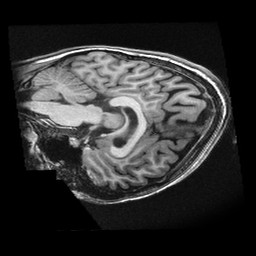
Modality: T1w
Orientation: sagittal
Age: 23
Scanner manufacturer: ge
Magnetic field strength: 3 T
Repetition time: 0.008388 s
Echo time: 0.003112 s